Question: In given below Image I am showing radio button ,Can i remove arrow shown circle of radio button ,is it possible ? I need to show on radio button's 'image' and 'text' ,not its sign , I know i can use any other control like button or label, but Actually I have done all coding using radio button ,and now design of form got changed ,and now i don't want to change whole my code again , so is their any trick to solve this issue ?

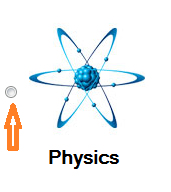
Answer: You can use the 'Appearance' property like this:
'''
radioButton1.Appearance = Appearance.Button;
'''